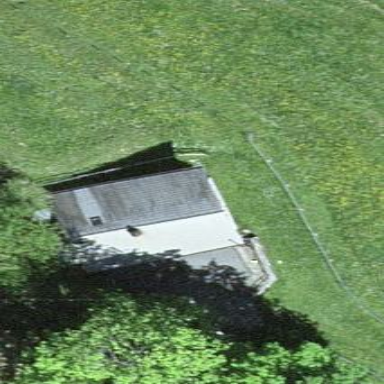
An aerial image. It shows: Cabin is depicted in the image.